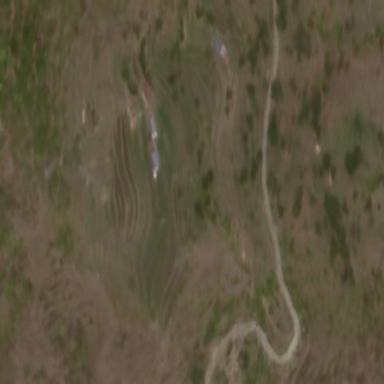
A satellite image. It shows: Terraced farmland.